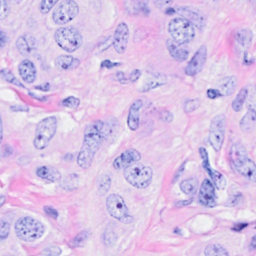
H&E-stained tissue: Breast